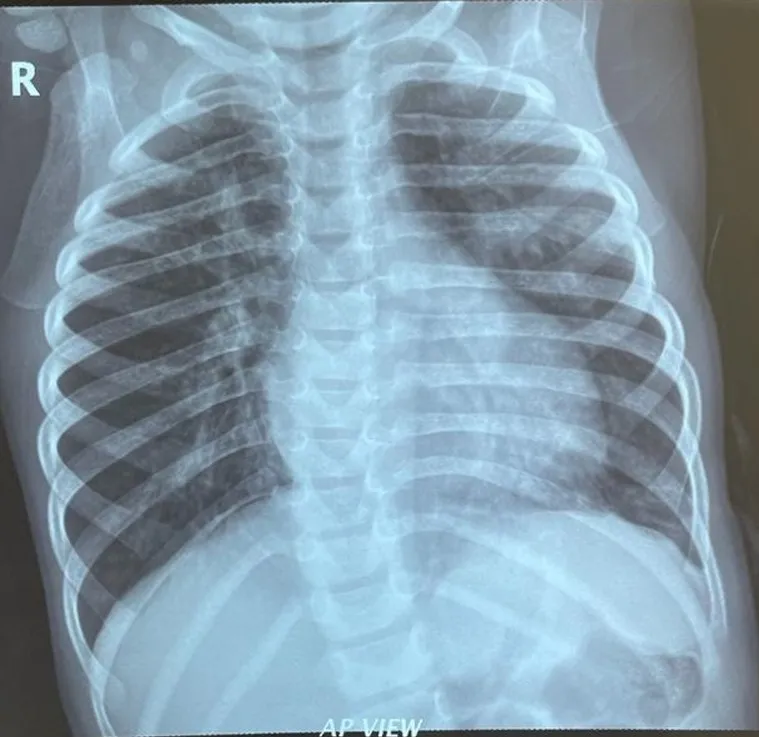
hilar and perihilar mottled opacities, normal cardiothymic silhouette.
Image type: radiology (x_ray)